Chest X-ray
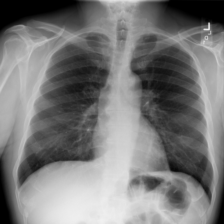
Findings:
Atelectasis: negative
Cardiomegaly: negative
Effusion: negative
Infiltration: negative
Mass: negative
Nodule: negative
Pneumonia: negative
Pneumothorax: negative
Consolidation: negative
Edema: negative
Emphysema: negative
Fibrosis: negative
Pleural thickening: negative
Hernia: negative